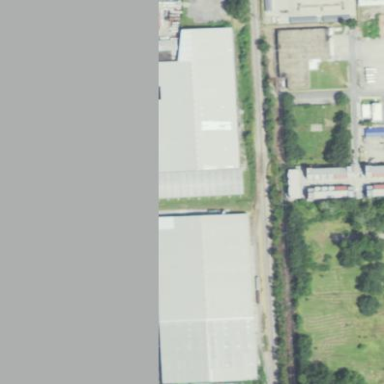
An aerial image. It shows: Industrial area.